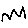
Label: zigzag